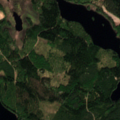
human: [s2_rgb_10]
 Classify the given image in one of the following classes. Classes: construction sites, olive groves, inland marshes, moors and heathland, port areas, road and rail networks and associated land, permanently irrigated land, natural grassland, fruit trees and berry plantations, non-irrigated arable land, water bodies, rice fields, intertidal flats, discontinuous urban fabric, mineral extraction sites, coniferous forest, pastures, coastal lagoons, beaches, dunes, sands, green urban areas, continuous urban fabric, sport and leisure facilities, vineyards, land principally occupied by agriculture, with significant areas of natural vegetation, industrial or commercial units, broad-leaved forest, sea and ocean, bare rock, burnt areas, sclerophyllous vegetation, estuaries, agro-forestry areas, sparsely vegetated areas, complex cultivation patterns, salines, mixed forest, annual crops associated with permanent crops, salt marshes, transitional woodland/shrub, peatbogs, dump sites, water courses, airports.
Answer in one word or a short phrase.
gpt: coniferous forest, mixed forest, transitional woodland/shrub, water bodies